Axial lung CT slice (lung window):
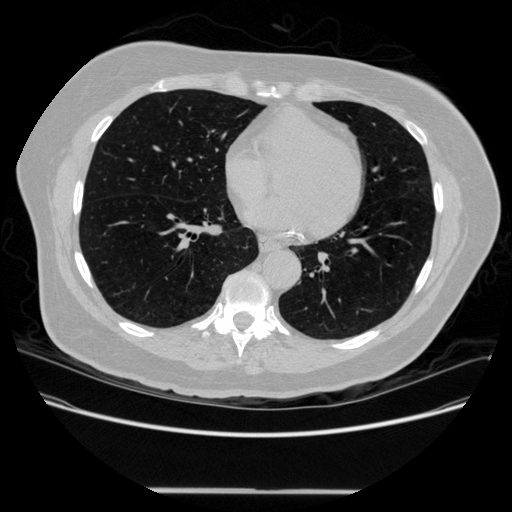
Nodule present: no